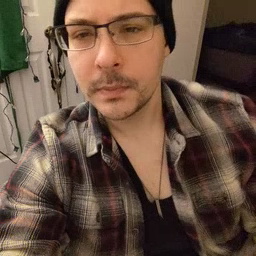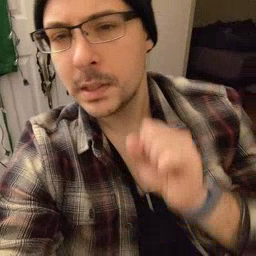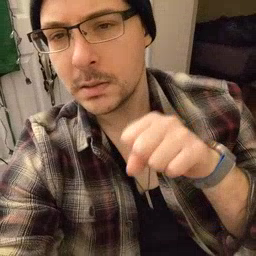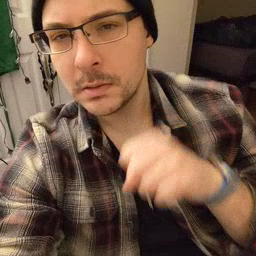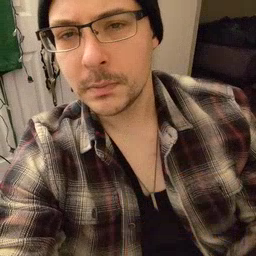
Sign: yes